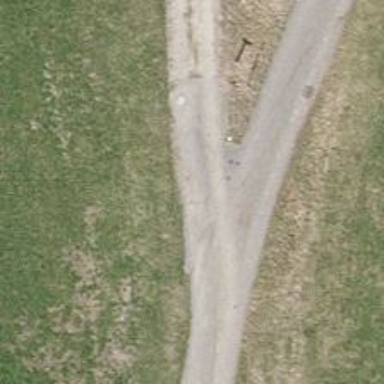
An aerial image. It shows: Asphalt track with grade 2 track type.